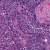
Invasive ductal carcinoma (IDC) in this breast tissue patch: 1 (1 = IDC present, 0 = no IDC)